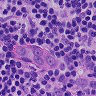
Metastatic tissue present: no